Aerial crown-view tile of a tropical tree (Barro Colorado Island, Panama), acquired 20250715:
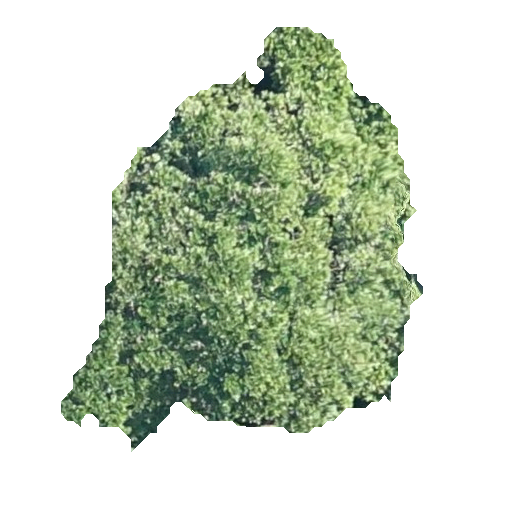
Species: Anacardium excelsum
GBIF accepted scientific name: Anacardium excelsum
Crown area: 146.41 m²